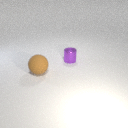
small purple metal cylinder behind large brown rubber sphere